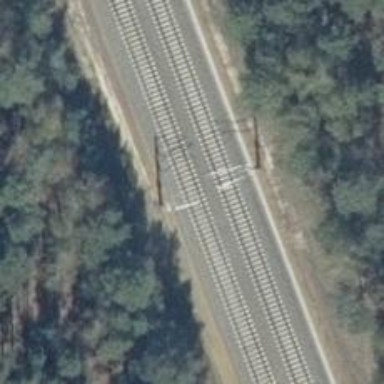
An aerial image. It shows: Milestone along the railway track with catenary mast.